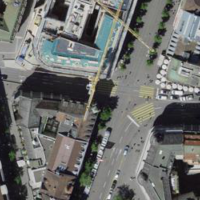
EUNIS habitat code: 54
Species observed at this site:
Milvus milvus